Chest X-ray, PA view. Patient: 50 years old, sex F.
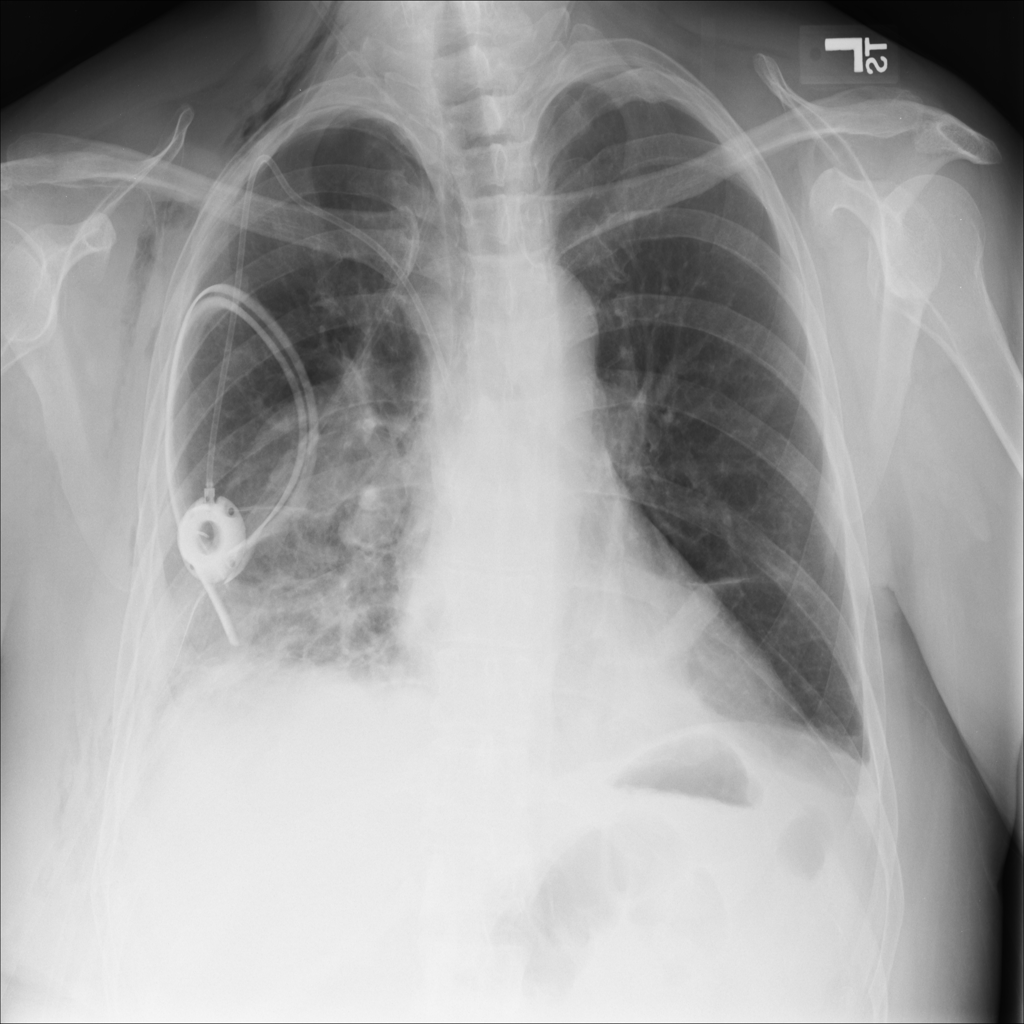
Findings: Emphysema, Pleural_Thickening